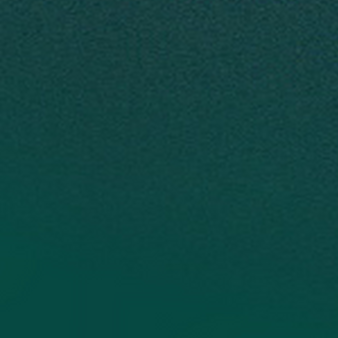
Label: other